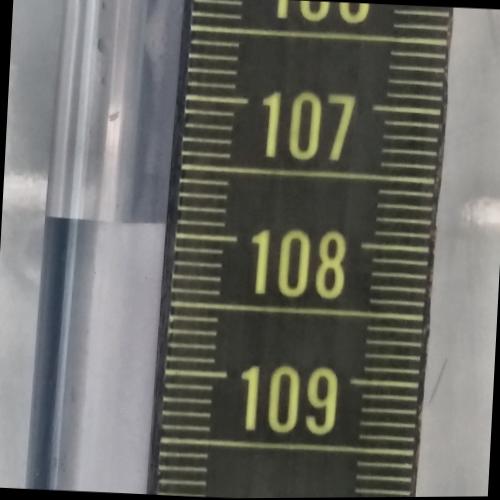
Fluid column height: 107.9 cm